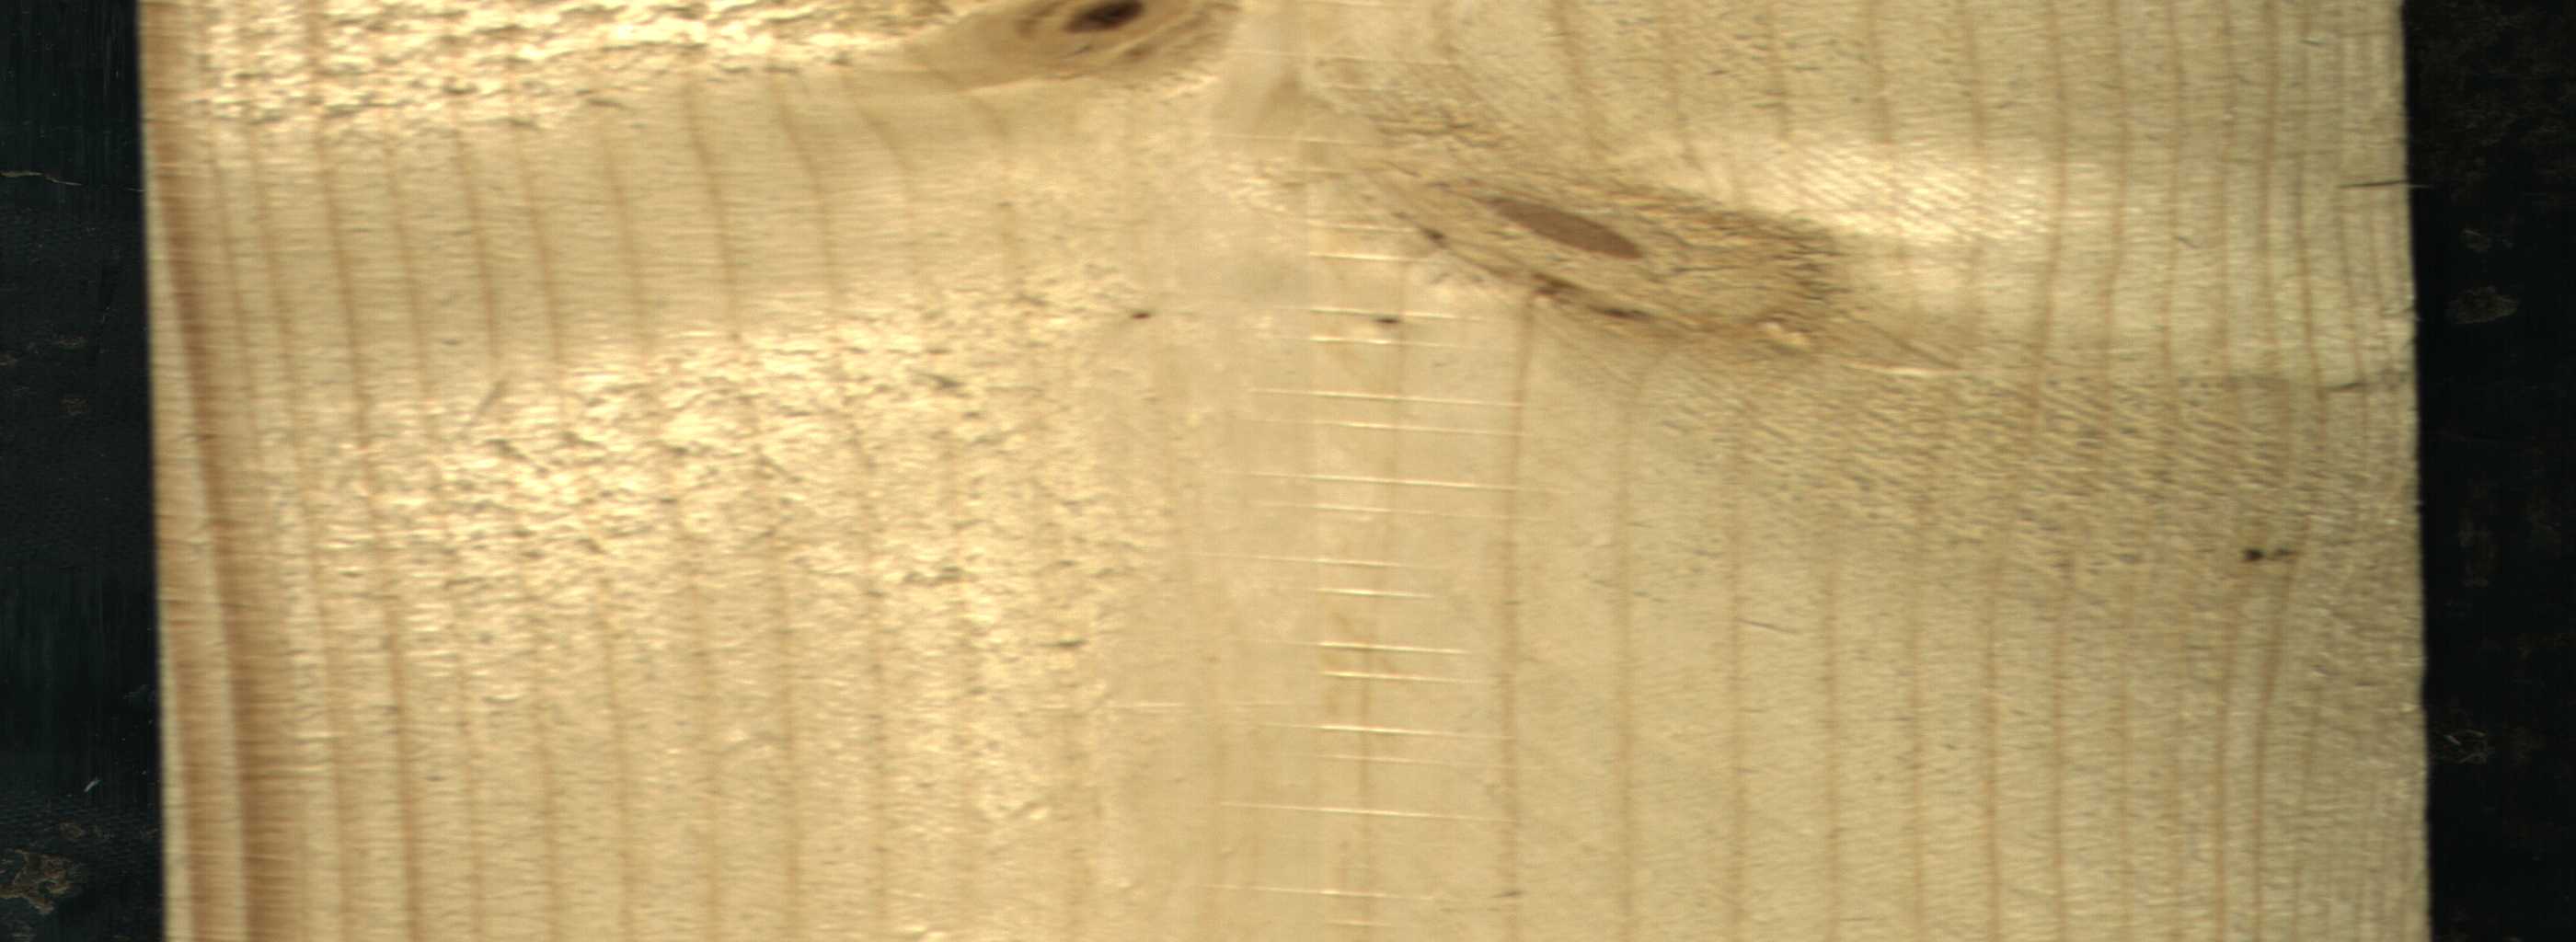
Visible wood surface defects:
Dead_Knot
Live_Knot